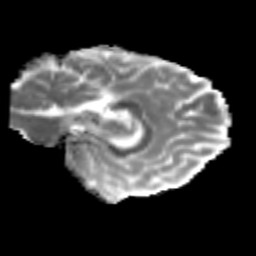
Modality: MD
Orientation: sagittal
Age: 21
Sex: female
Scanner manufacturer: siemens
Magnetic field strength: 3 T
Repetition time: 3.5 s
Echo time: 0.125 s